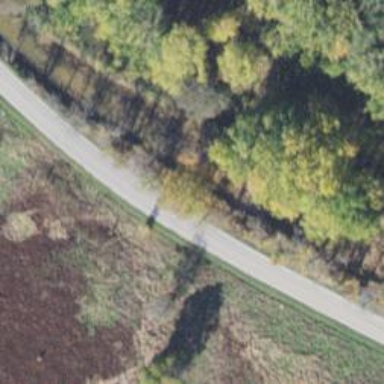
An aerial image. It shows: Asphalt road classified as trunk highway.